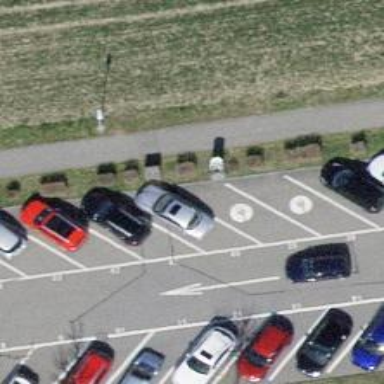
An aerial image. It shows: Charging station.